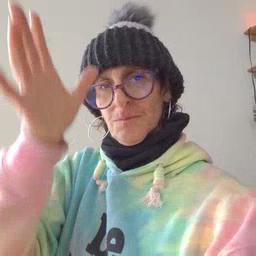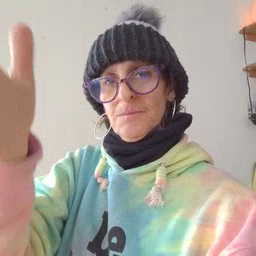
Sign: grandpa